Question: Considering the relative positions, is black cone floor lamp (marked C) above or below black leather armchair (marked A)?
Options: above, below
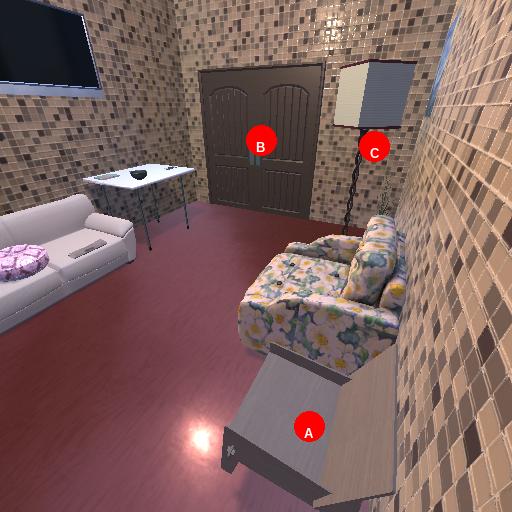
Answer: above